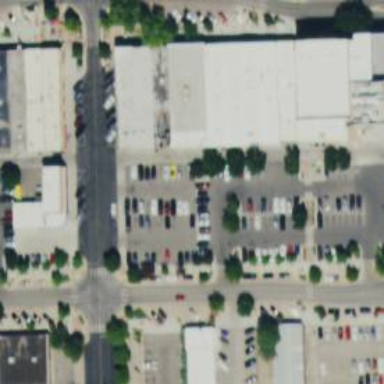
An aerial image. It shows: Parking space.